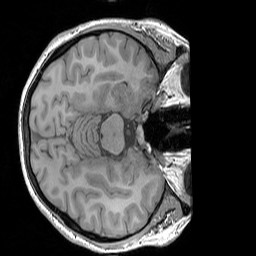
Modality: T1w
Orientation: axial
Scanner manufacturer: siemens
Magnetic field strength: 3 T
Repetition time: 1.83 s
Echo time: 0.00303 s